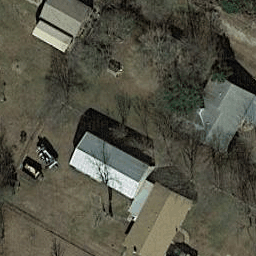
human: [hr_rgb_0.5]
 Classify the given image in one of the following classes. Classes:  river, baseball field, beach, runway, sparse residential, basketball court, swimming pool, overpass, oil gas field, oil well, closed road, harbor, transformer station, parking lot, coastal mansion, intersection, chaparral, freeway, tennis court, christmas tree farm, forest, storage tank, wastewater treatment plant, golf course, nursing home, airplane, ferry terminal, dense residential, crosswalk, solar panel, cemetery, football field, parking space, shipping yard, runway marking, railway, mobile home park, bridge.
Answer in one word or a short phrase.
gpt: sparse residential